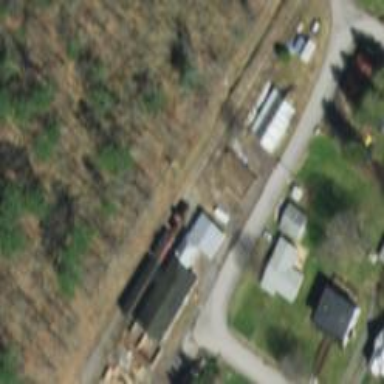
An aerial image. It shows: Preserved railway with siding.